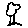
Label: tree